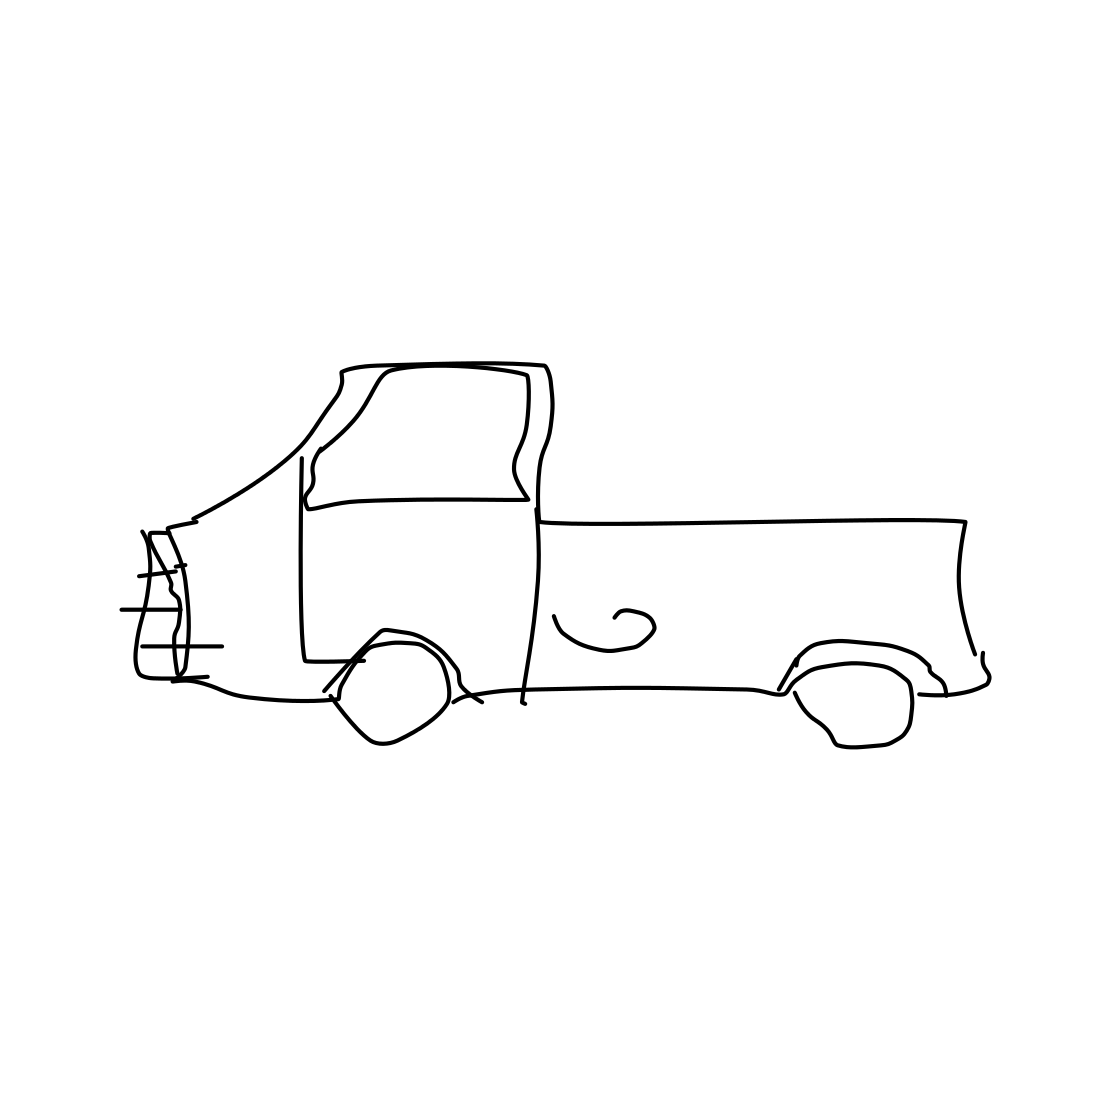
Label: pickup truck